Question: I have a MySQL Table that looks like this:

The SQL to create the structure is:
'''
CREATE TABLE 'status' (
'id' INT(11) NOT NULL,
'responseCode' INT(3) NOT NULL DEFAULT '503',
'lastUpdate' TIMESTAMP NOT NULL DEFAULT CURRENT_TIMESTAMP,
PRIMARY KEY ('id')
) ENGINE=MyISAM DEFAULT CHARSET=utf8 COLLATE=utf8_unicode_ci;
'''
It stores a unique 'id', 'responseCode', and 'lastUpdate'. The 'responseCode' is an HTTP Request response code: 404, 500, 503, 200, etc.
I have a URL to correspond to each 'id' for which I make an HTTP request and record in this table the time I made the request and the response received.
The script makes this query against the 'status' table:
'''
SELECT id FROM status WHERE lastUpdate < 'XXXX' OR
(responseCode != 200 AND responseCode != 404)
ORDER BY id DESC LIMIT 100
'''
Where 'XXXX' would be a date where I decide that anything older than that date needs to be refreshed regardless of the response code. Further, I want to reattempt the HTTP request if I didn't get a '200' or '404' regardless of the last 'lastUpdate' date. I 'LIMIT' to 100 because I only run 100 at a time, and then I have it sleep for a while and do another 100 later, and so on.
Anyways, all that's fine, but what I want to do is populate the table ahead of time with say a series like this:
'''
(1, 503, NOW()), (2, 503, NOW()), (3, 503, NOW()) ... (100000, 503, NOW())
'''
Notice, only the ID is incrementing, but it may not necessarily start at 1 for my needs. I want the table pre-populated like this, because then the query above can keep grabbing 'id''s for ones we need to reattempt, and I'd like to not have to ever insert anything more into the 'status' table as the 'id''s are finite and will not change (but there are many of them).
I tried using JAVA, (though PHP, C#, or whatever else is the same concept and doesn't matter to me which language I use here):
'''
PreparedStatement st = conn.prepareStatement("INSERT INTO status VALUES (?,default,default)");
for( int i = 1; i <= 100000; i++ ) {
st.setInt(1,i);
st.addBatch();
}
System.out.println( "Running batch..." );
st.executeBatch();
System.out.println( "Batch done!" );
'''
This starts the inserts, but the issue is that it takes an extraordinary amount of time to populate the table (I don't have an exact time, but it was running for hours). So, my question boils down to: is there an easy and efficient way to populate a MySQL table with a mass amount of rows like this?
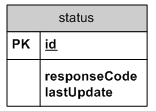
Answer: Generally speaking, you can use any one or more of the following:
- - - - 'insert into ... select'
The first (using transactions) is most likely to help, but i'm not sure if it works on myisam tables, with innodb it does a very good job - I only use those when I'm forced to use mysql, I prefer postgresql.
In your specific case, inserting 100000 rows of data, you could do the following:
'''
INSERT INTO status(id, responseCode, lastUpdate) SELECT @row := @row + 1 as row, 503, NOW() FROM
(select 0 union all select 1 union all select 2 union all select 3 union all select 4 union all select 5 union all select 6 union all select 7 union all select 8 union all select 9) t,
(select 0 union all select 1 union all select 2 union all select 3 union all select 4 union all select 5 union all select 6 union all select 7 union all select 8 union all select 9) t2,
(select 0 union all select 1 union all select 2 union all select 3 union all select 4 union all select 5 union all select 6 union all select 7 union all select 8 union all select 9) t3,
(select 0 union all select 1 union all select 2 union all select 3 union all select 4 union all select 5 union all select 6 union all select 7 union all select 8 union all select 9) t4,
(select 0 union all select 1 union all select 2 union all select 3 union all select 4 union all select 5 union all select 6 union all select 7 union all select 8 union all select 9) t5,
(SELECT @row:=0) t6;
'''
Tested this on my machine, got:
'''
Query OK, 100000 rows affected (0.70 sec)
Records: 100000 Duplicates: 0 Warnings: 0
'''
I'm pretty sure you can't get much faster than that for 100000 rows.